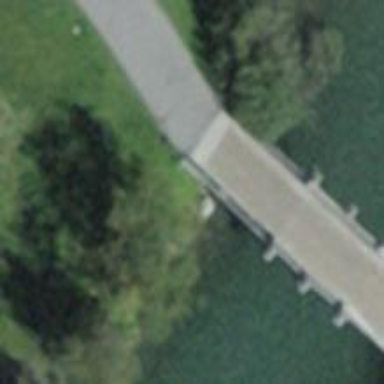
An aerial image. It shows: Path leading to bridge used for hiking. The grooming style for the trail is classic.